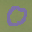
Label: 0